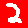
Digit: 2